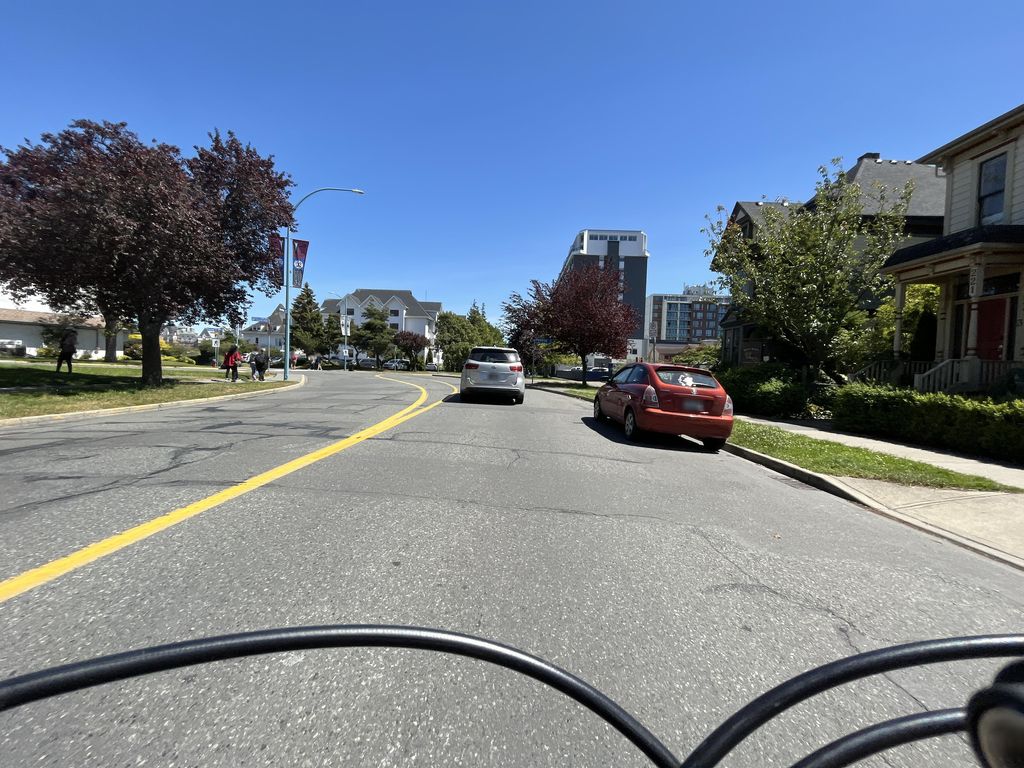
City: victoria